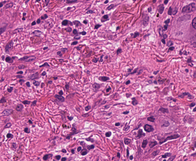
Tumor epithelial tissue: no
Tumor-associated stroma tissue: yes
Normal tissue: no